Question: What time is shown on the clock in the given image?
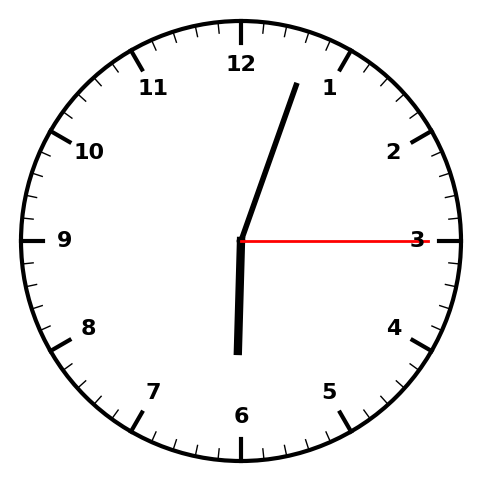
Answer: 06:03:15